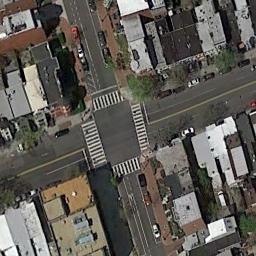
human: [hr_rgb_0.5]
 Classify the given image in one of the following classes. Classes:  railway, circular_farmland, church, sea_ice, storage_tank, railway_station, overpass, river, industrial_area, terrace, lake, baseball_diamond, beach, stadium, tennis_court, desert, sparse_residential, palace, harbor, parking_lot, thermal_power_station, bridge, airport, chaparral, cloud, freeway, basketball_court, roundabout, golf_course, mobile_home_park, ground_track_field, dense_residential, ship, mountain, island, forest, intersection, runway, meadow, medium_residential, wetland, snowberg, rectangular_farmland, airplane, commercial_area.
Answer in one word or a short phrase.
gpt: intersection